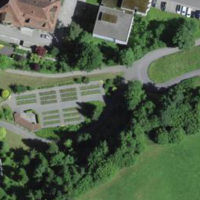
EUNIS habitat code: 55
Species observed at this site:
Aruncus dioicus
Asplenium scolopendrium